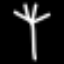
Label: fork